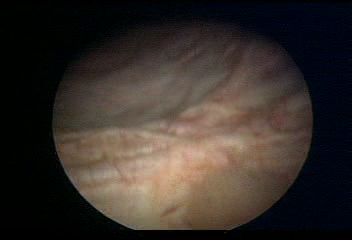
Modality: WLC
Class: Normal mucosa
Bladder cancer association: No